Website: lowes
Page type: order-tracking
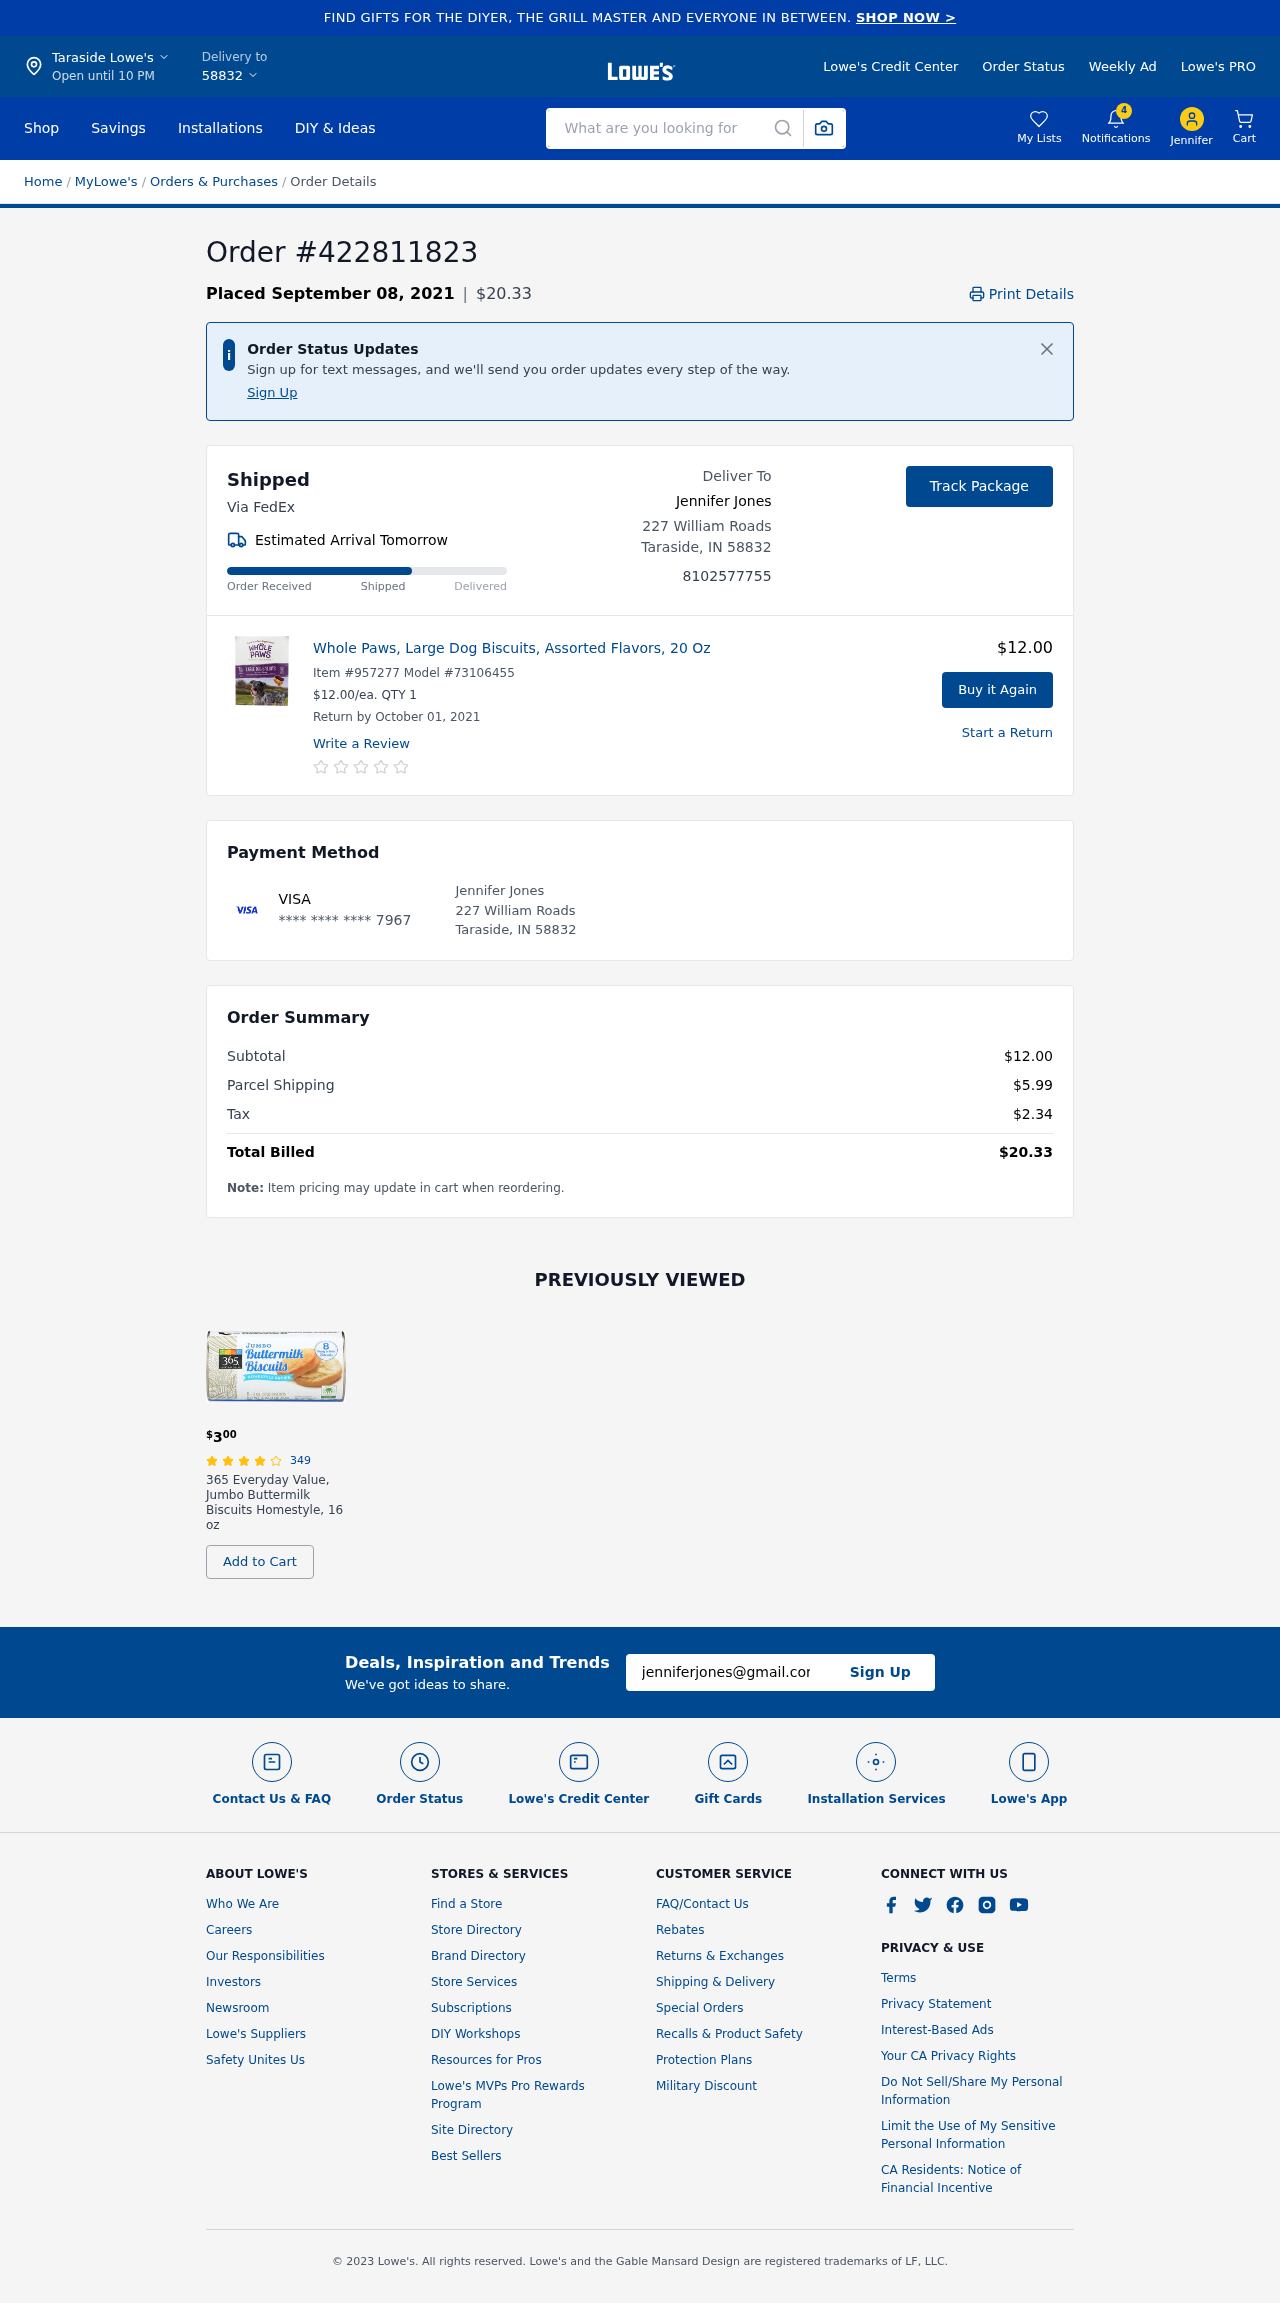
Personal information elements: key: PII_CARD_LAST4
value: **** **** **** 7967
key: PII_CARD_TYPE
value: VISA
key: PII_CITY
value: Taraside Lowe's
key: PII_CITY
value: Taraside
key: PII_CITY_STATE_ZIP
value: Taraside, IN 58832
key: PII_EMAIL
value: jenniferjones@gmail.com
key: PII_FIRSTNAME
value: Jennifer
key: PII_FULLNAME
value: Jennifer Jones
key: PII_PHONE
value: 8102577755
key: PII_POSTCODE
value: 58832
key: PII_STREET
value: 227 William Roads
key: PII_FULLNAME2
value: Jennifer Jones
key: PII_STATE_ABBR
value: IN
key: PII_POSTCODE_FULL
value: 58832
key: PII_CITY_STATE
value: Taraside, IN
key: PII_POSTCODE_NUMERIC
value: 58832
Product elements: key: PRODUCT1_NAME
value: Whole Paws, Large Dog Biscuits, Assorted Flavors, 20 Oz
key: PRODUCT1_PRICE
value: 12
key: PRODUCT1_QUANTITY
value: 1
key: PRODUCT2_NAME
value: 365 Everyday Value, Jumbo Buttermilk Biscuits Homestyle, 16 oz
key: PRODUCT2_NUM_RATINGS
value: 349
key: PRODUCT2_PRICE
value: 3
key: PRODUCT2_RATING
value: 3.5
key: PRODUCT1_ITEM
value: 957277
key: PRODUCT1_MODEL
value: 73106455
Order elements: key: ORDER_ID
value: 422811823
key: ORDER_DATE
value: Placed September 08, 2021
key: ORDER_TOTAL
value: $20.33
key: ORDER_DELIVERY_DATE
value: Estimated Arrival Tomorrow
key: ORDER_RETURN_BY_DATE
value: Return by October 01, 2021
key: ORDER_SUBTOTAL
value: $12.00
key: ORDER_SHIPPING_COST
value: $5.99
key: ORDER_TAX
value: $2.34
Search elements: key: HEADER_SEARCH
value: What are you looking for
Other elements: key: NOTIFICATION_COUNT
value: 4